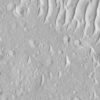
Label: not_dusty